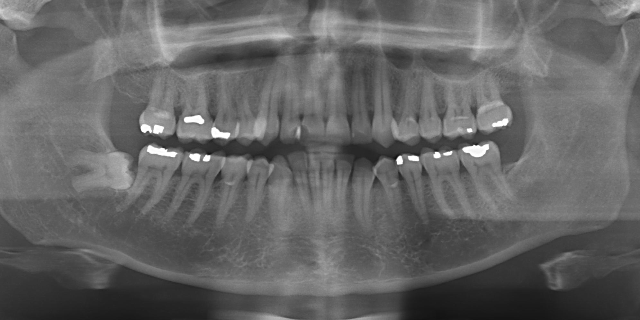
adult